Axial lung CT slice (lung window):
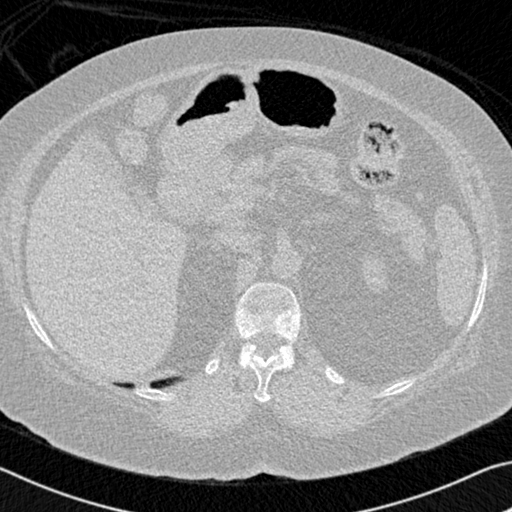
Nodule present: no